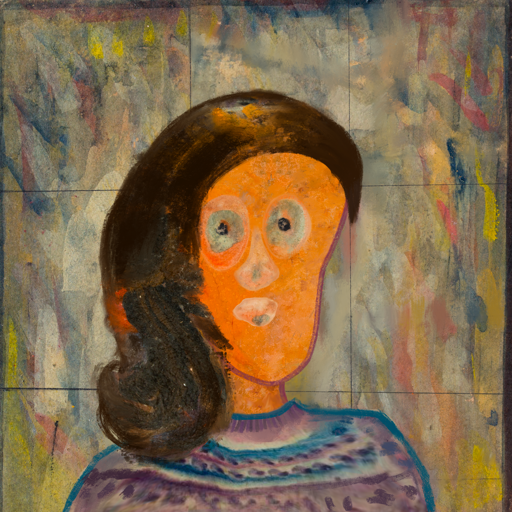
Background: GypsyMother, Head And Neck Front: Hypocrite, Face Front: Childish, Bust: HillGirl, Hair Front: Gypsy_Queen, Head Accessory: Blank, Second Necklace: Blank, Necklace: Blank, Baby: Blank